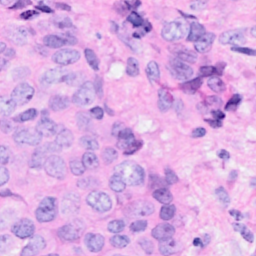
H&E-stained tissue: Breast